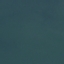
Land use / land cover class: SeaLake